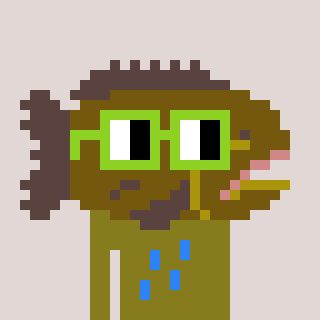
a pixel art character with square light green glasses, a grouper-shaped head and a gunk-colored body on a warm background